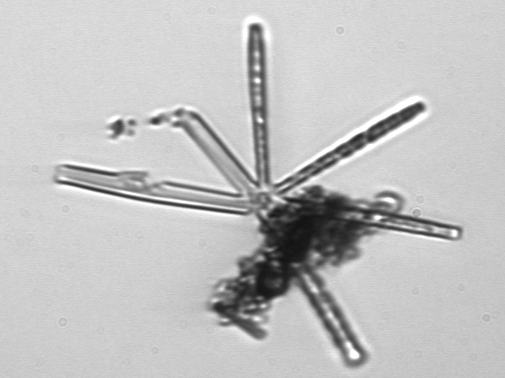
Label: Thalassionema